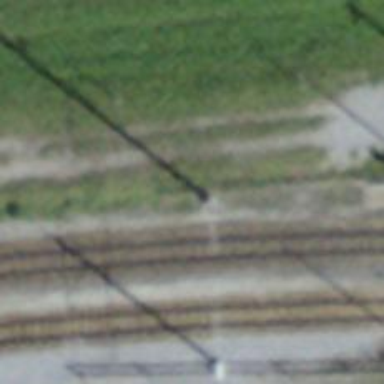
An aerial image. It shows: Power pole.